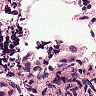
Metastatic tissue present: no